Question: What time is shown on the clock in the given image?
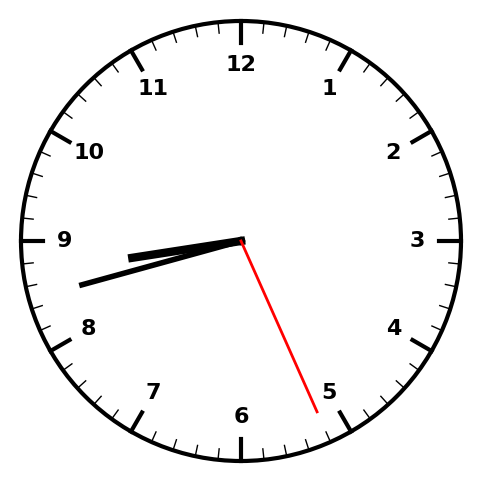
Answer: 08:42:26